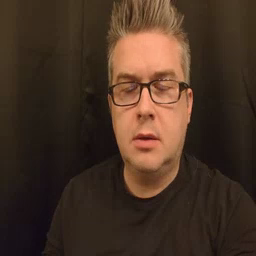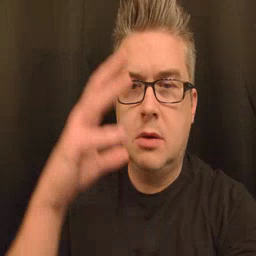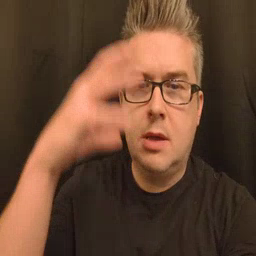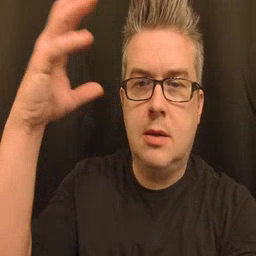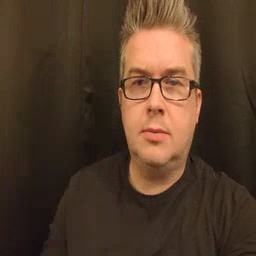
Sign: cloud